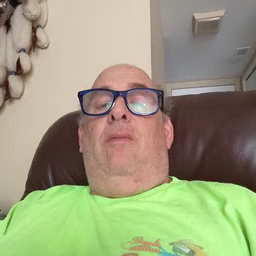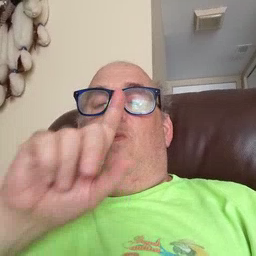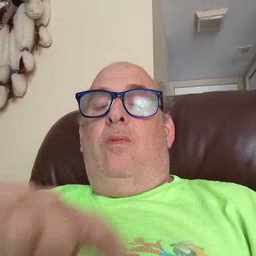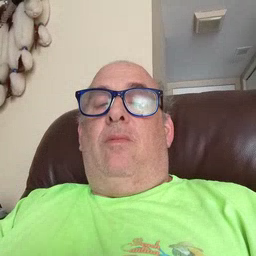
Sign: bird